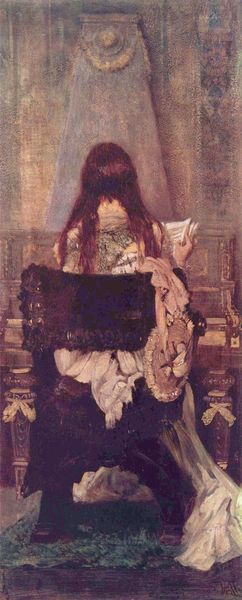
Titel: Dame am Spinett
Künstler: Hans Makart
Standort: Wien
Institution: Österreichische Galerie im Belvedere
Schlagwörter: blätter, gemälde, hand, schatten, weiß, gelb, grün, impressionismus, mädchen, sitzen, abend, ausschnitt, braun, frau, frisur, haar, hell, hintergrund, holz, hut, kleid, pastell, raum, rücken, schwarz, stuhl, säule, tisch, zimmer, dame, rot, schleier, schloss, beige, muster, ornament, teppich, wand, falten, sockel, spitze, bildnis, instrument, möbel, portrait, porträt, rückenlehne, vorhang, boden, gewand, gold, haare, interieur, lange haare, mantel, sessel, sitzend, stoff, kind, saum, musik, schleifen, rosa, zart, kamin, rund, schleppe, rückenansicht, schreibtisch, lehne, perspektive, beobachten, noten, violett, kissen, jugendstil, vorhänge, detail, klavier, lesen, ornamente, verzierung, bett, morgenmantel, hinterkopf, rüschen, flieder, antike, buch, hinten, rückenfigur, tischbeine, seite, zeitung, gebet, heft, rückansicht, rote haare, brief, antik, leder, rothaarige, priester, hochkant, baldachin, lesend, sekretär, leserin, lesende, haarsträhnen, wandbemalung, nachtkleid, rüschchen, von hinte, tasteninstrument, harmonium, besinnung, nachtehmd, möbrl, tisch rückseite, n, rücken zugewand, lesnd, in der kirche, die schöne, vor einer grabmal, rotharrig, schleifn